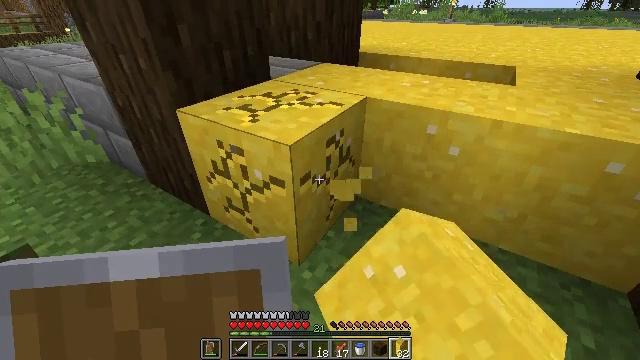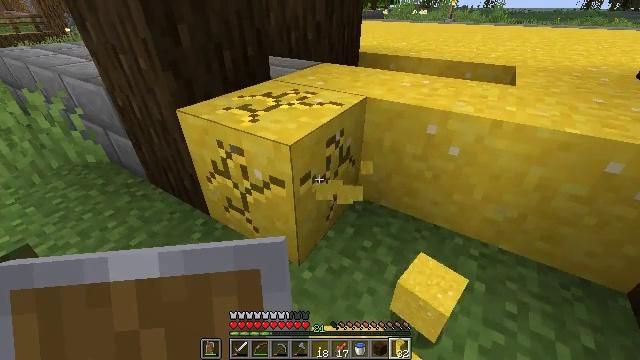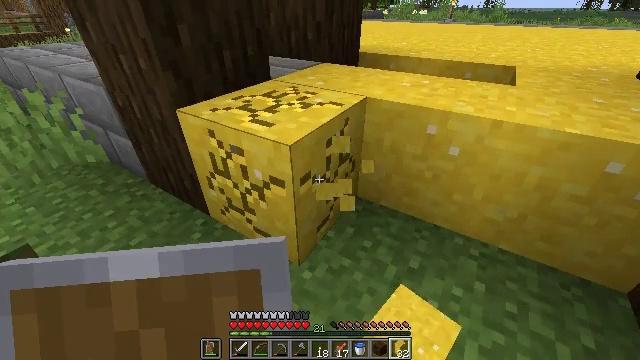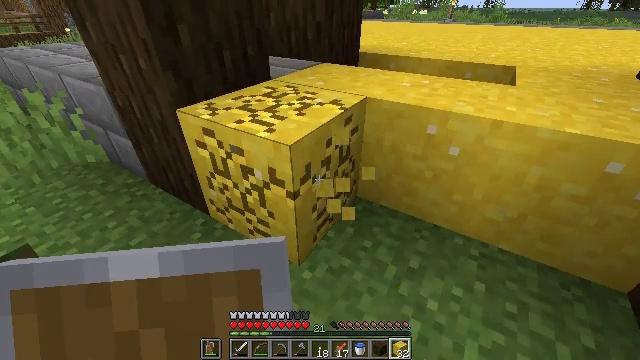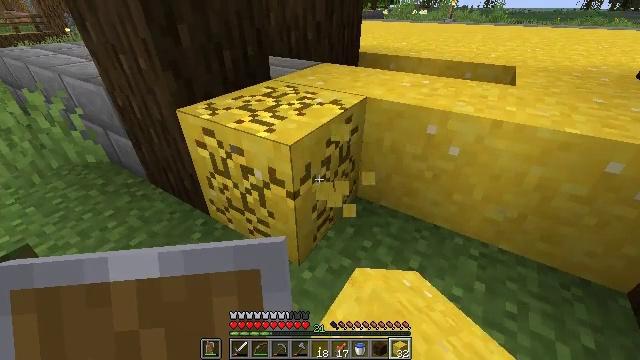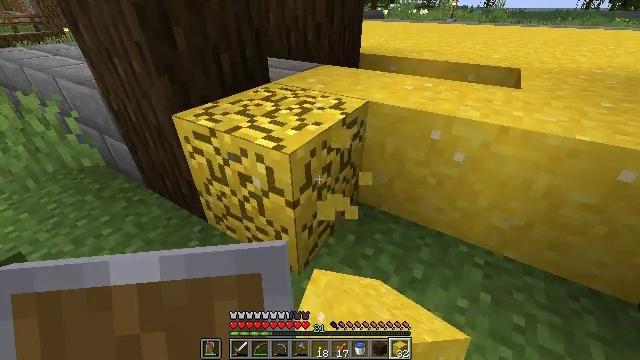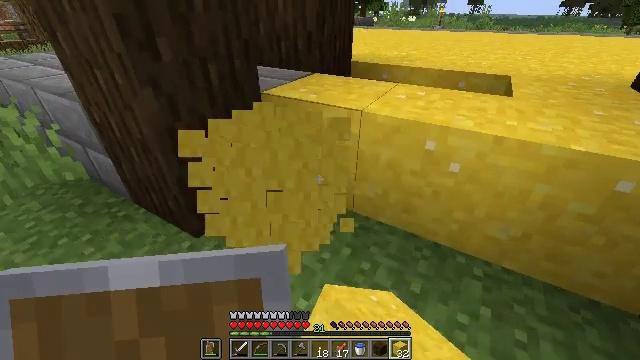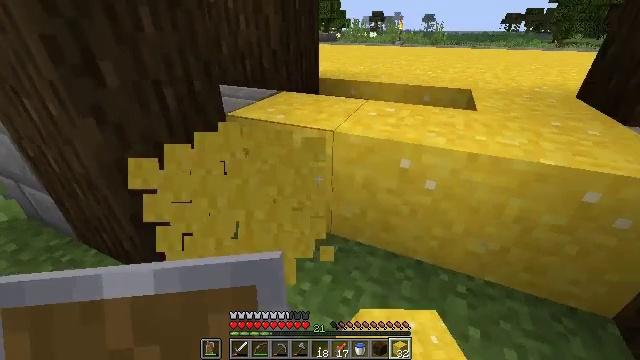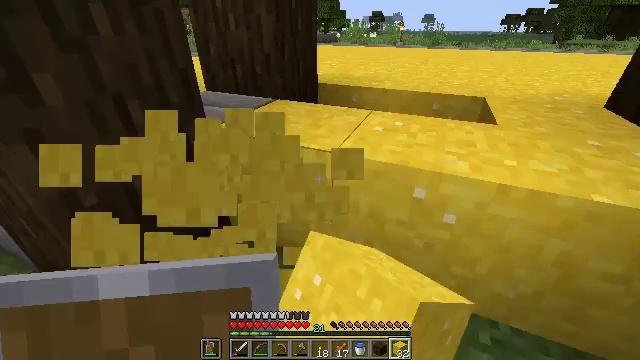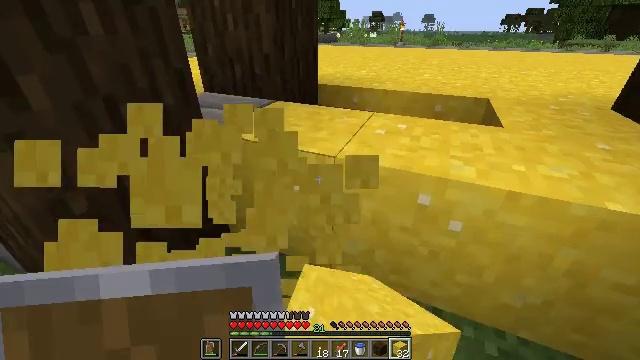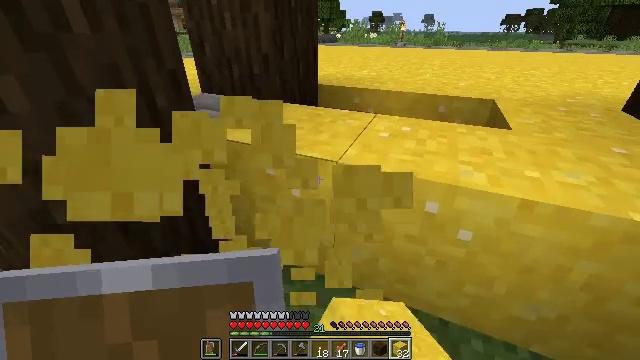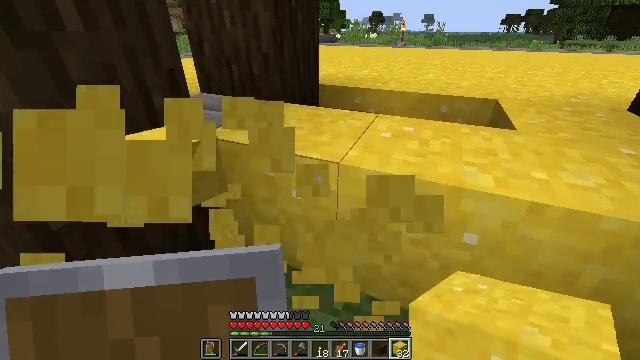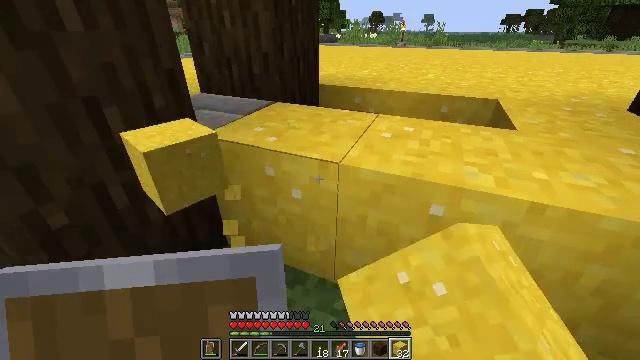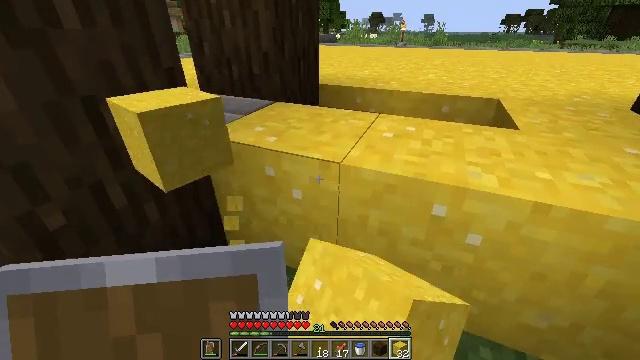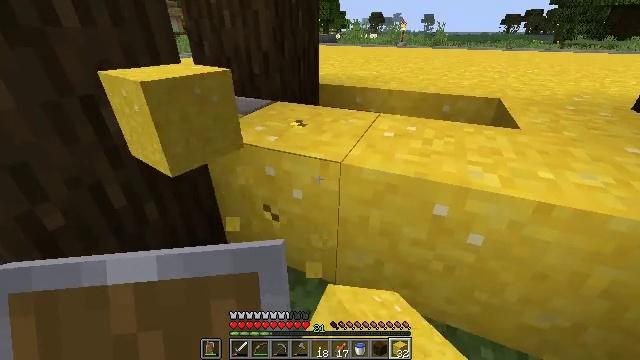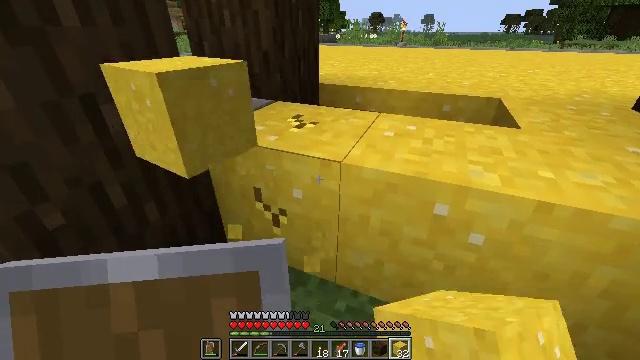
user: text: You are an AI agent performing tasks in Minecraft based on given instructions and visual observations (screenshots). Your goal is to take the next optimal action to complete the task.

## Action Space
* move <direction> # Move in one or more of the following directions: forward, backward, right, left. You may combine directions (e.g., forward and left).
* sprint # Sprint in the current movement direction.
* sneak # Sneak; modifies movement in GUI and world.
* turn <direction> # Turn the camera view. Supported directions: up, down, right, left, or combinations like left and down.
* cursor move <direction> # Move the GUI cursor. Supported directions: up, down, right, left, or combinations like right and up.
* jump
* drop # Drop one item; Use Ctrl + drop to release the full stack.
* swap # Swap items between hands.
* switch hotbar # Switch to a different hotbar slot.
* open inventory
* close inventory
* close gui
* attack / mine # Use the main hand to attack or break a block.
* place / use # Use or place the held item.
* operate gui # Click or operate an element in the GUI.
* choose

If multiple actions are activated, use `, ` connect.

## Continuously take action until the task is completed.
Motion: motion action
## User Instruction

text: Mine the yellow concrete powder.
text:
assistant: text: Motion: attack / mine
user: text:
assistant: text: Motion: attack / mine
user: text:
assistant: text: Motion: attack / mine
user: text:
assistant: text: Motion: attack / mine
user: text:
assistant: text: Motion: move forward, attack / mine
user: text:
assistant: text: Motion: move forward, turn right and up, attack / mine
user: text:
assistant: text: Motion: move forward, turn right and up, attack / mine
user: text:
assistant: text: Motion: move forward, attack / mine
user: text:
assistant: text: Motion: attack / mine
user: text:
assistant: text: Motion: attack / mine
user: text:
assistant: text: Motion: attack / mine
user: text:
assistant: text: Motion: attack / mine
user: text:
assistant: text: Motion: attack / mine
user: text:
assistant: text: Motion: attack / mine
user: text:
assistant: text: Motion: attack / mine
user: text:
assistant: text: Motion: attack / mine
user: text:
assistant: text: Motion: attack / mine
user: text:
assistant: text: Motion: attack / mine
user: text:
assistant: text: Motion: attack / mine
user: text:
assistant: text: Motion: attack / mine
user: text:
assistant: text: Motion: attack / mine
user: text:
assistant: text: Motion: attack / mine
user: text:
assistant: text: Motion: attack / mine
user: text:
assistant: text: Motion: attack / mine
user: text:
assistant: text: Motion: attack / mine
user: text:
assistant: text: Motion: attack / mine
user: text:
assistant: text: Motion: attack / mine
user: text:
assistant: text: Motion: move back, attack / mine
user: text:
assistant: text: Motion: move back and move right, attack / mine
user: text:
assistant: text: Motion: move back and move right, attack / mine